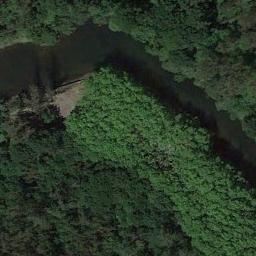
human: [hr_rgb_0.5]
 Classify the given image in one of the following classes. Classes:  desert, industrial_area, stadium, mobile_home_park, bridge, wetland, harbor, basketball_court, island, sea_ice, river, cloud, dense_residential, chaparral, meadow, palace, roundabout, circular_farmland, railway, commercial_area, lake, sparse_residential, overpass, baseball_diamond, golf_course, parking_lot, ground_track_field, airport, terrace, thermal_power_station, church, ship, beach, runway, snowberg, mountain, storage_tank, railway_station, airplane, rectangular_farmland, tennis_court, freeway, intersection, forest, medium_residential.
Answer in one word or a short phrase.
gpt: river